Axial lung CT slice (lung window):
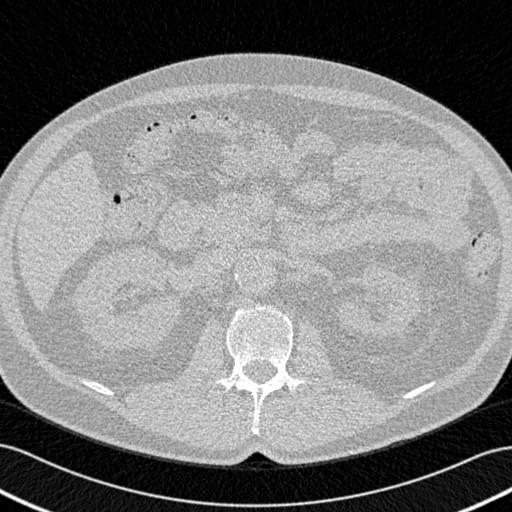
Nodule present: no